Question:
From the image i try to load two controllers, on pageload Browse controller loads with 1 and 2 data from picture, when i want to select the date,it should load the dayselect controller data in same page. How can i do this , My controllers are here
'''
public ViewResult Browse(Int32 eventid) {
//code
return view(ef);
}
public ActionResult DaySelect(EventModel m) {
return view("_Common",k);
}
'''
My viewModel for Browse Controller is Browse.cshtml
'''
@model BrowseEventModel
<div class="Event_Name" id="id_name">@Model.EventName</div>
<div class="Event_loc" id="id_loc">@Model.EventLocation</div>
//In this view i have a widget which i load in partial view
<div class="yui3-g" id="bottom_container"> @{Html.RenderPartial("_Common");}
</div>
'''
The partial view is _common.cshtml
'''
@model BrowseEventModel
<select name="dayNo" id="dayNo">
@foreach (var s in Model.Dayselector) {
<option value = "@s.DayNo"> @s.DayDate.ToString("dd MMM yyyy")</option>
}
</select>
'''
//View Model used for both browse and dayselect controller
'''
@foreach(var e in Model.DisplayData){
<ul id="ul-data">@e.dataName</ul>
<div id="ul-id">@e.dataid</div>
}
'''
When i select the date it should load data in same view page is it possible,i.e injecting view on runtime
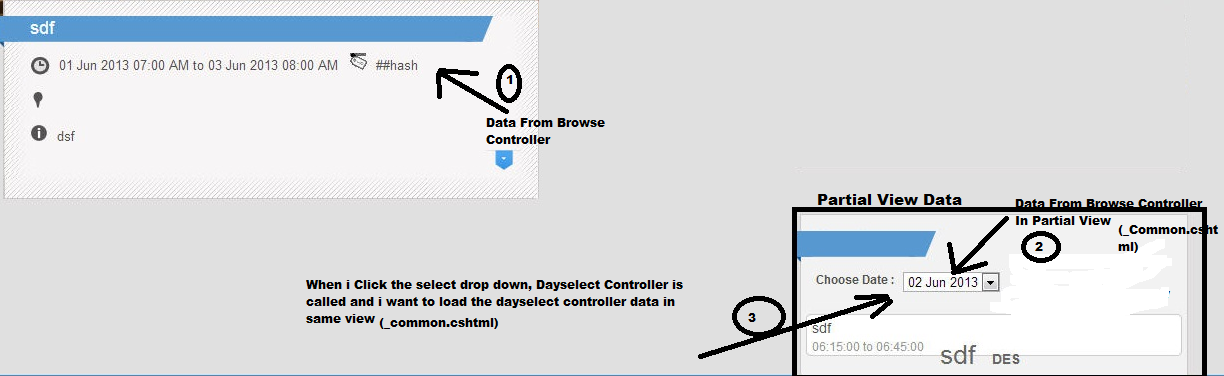
Answer: You can use AJAX to inject view at runtime. In your case, you are depending on the onchange event of a DropDownList. A question has already been asked with the same problem as yours. Try this: <URL>